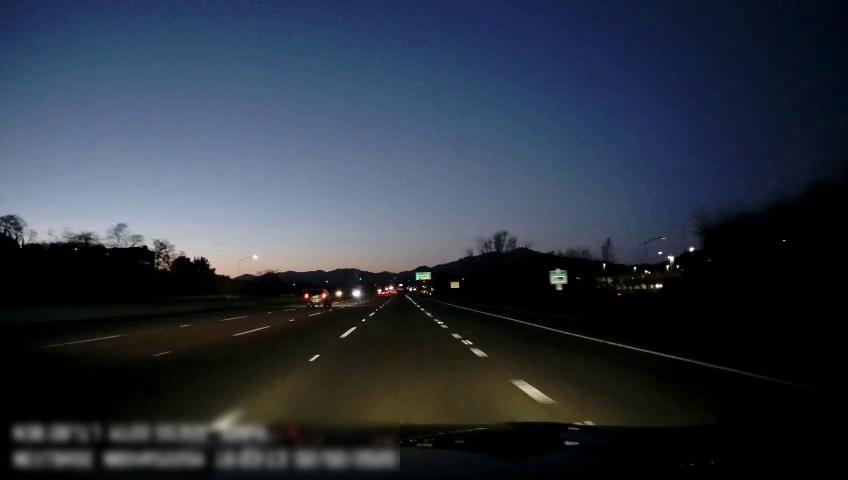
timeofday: Dusk/Dawn/Twilight
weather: Other
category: Drivable Space
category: Vehicles | SUV
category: Lanes | Alternate Lane
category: Lanes | Alternate Lane
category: Lanes | Alternate Lane
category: Lanes | Alternate Lane
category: Lanes | Alternate Lane
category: Lanes | Alternate Lane
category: Traffic | Signs